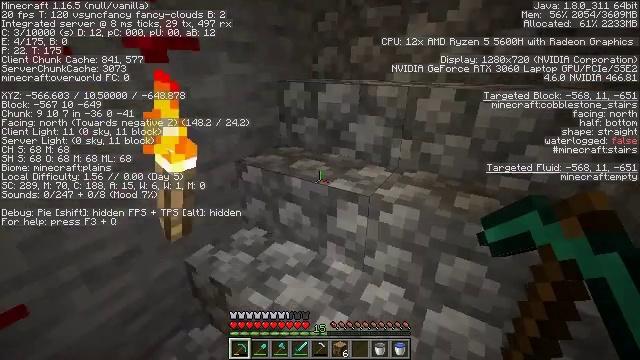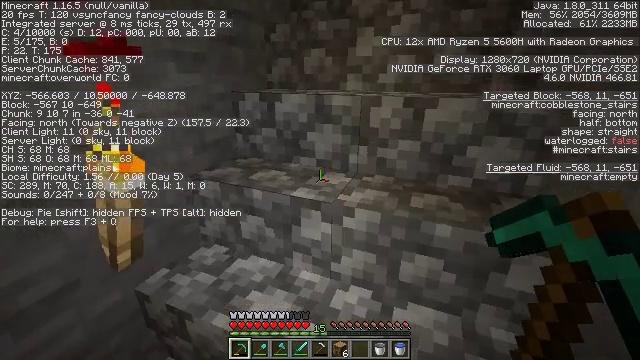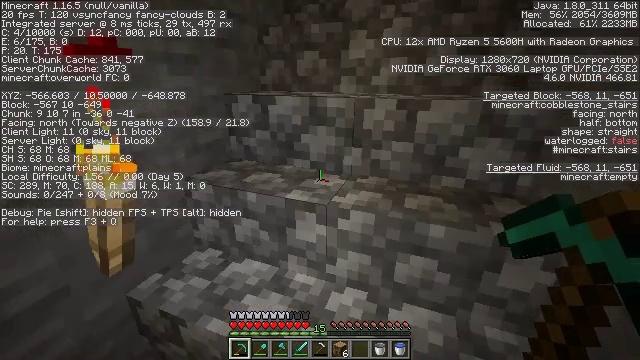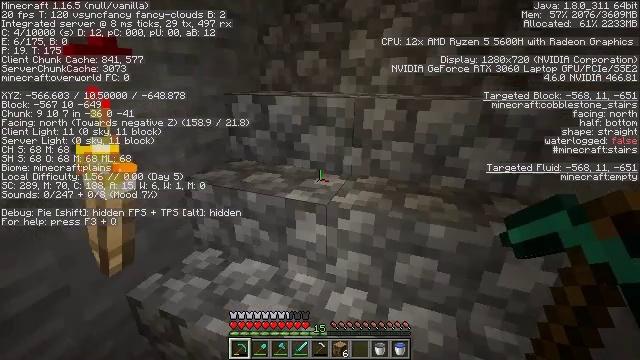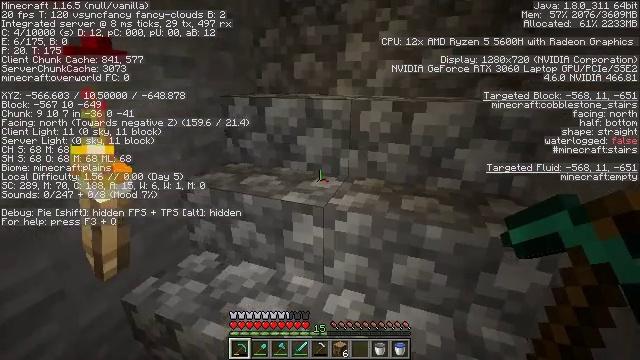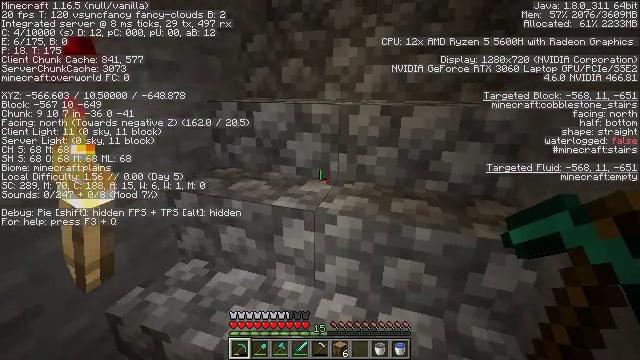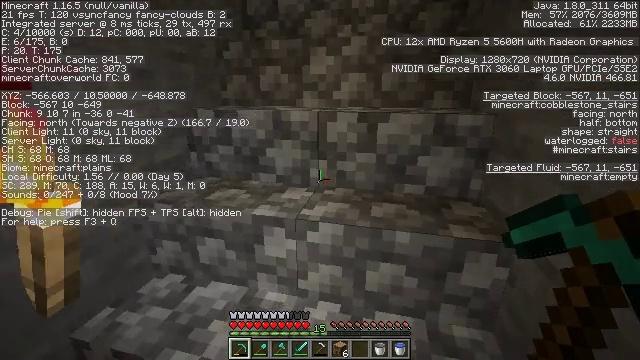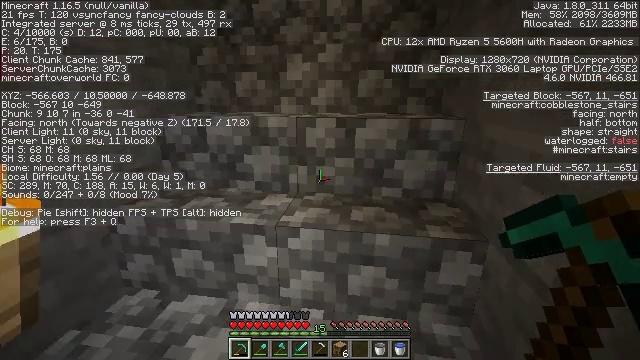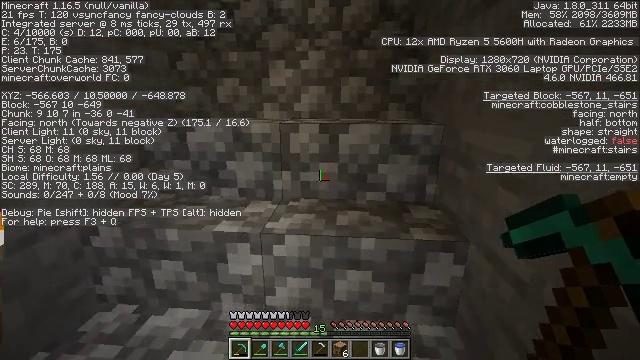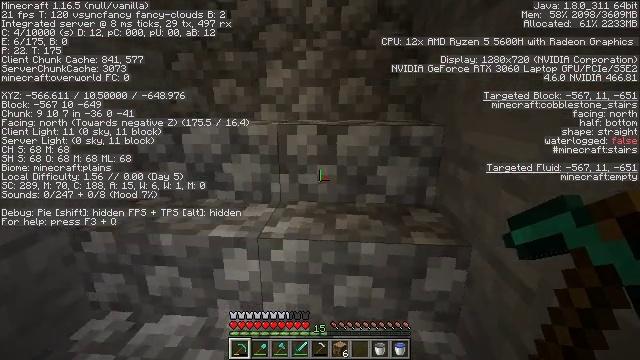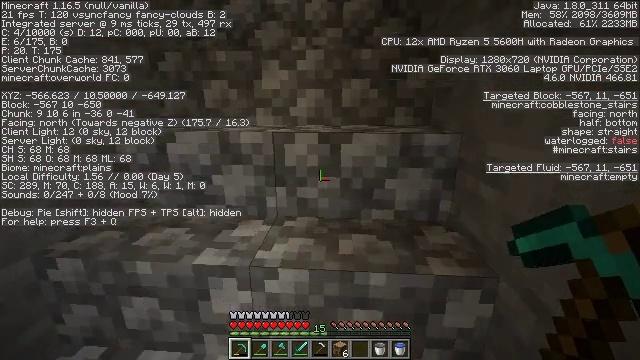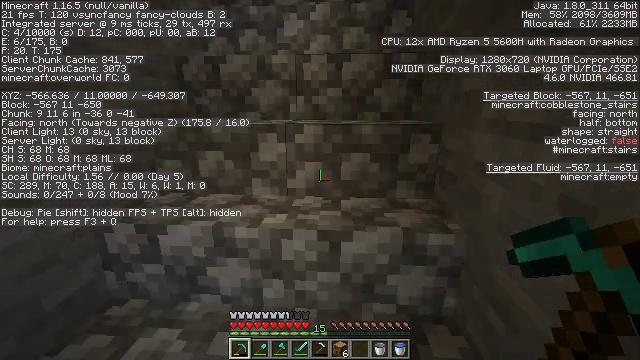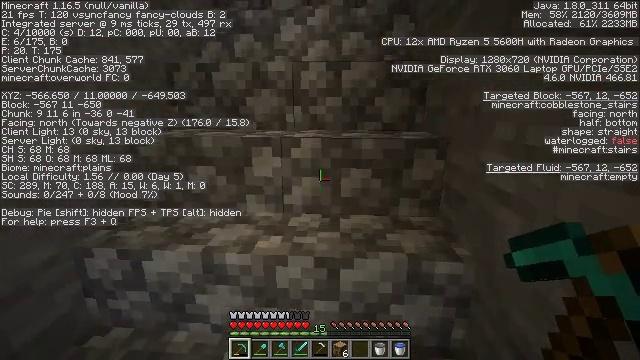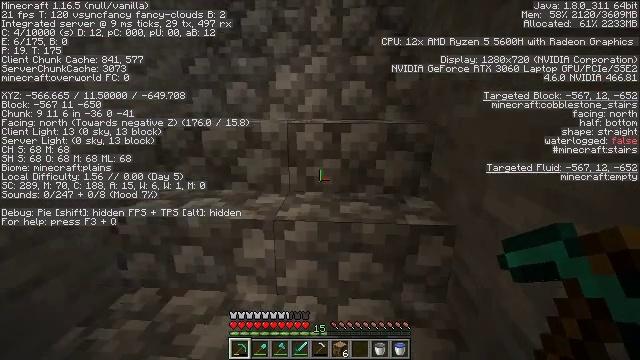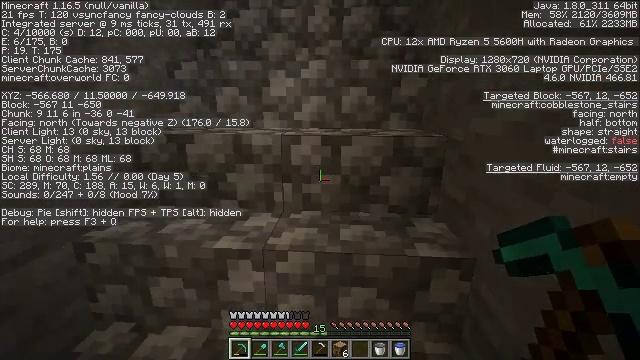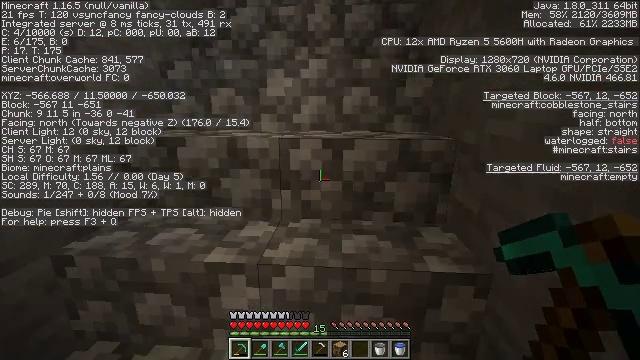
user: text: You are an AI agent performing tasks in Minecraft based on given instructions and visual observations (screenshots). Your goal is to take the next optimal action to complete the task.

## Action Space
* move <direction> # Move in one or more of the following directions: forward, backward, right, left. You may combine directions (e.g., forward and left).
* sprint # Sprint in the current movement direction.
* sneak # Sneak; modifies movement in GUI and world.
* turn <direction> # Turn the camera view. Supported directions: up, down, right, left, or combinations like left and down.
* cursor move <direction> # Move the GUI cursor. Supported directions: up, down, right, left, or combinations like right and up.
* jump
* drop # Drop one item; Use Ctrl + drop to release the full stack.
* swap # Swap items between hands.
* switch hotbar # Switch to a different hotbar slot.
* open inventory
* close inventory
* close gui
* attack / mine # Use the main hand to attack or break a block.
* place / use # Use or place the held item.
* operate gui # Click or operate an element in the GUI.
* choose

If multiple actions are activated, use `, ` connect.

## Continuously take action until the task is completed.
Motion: motion action
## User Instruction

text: Remove a diamond pickaxe from the inventory.
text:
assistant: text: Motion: turn right and up
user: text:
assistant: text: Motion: turn right
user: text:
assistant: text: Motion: no_op
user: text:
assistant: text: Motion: no_op
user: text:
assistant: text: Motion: turn right
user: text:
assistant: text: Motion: turn right and up
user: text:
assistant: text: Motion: turn right and up
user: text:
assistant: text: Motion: turn right and up
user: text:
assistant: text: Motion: move forward
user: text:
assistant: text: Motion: move forward
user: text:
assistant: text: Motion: move forward
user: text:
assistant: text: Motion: move forward
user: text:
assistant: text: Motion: move forward
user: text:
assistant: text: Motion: move forward
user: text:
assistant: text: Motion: no_op
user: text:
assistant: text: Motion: no_op
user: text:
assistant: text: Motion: turn left
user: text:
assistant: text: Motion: turn left
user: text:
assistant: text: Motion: turn left and down
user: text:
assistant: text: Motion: turn left and down
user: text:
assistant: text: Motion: turn left and down
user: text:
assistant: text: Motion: turn left
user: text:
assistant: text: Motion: turn left, drop
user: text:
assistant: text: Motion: turn left, drop
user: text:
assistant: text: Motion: turn left, drop
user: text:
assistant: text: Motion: turn left
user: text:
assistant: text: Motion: turn left
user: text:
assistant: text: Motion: no_op